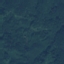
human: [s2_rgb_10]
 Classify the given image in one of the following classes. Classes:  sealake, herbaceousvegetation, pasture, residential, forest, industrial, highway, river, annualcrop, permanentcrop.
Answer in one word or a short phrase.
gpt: Forest